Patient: sex M, age 42
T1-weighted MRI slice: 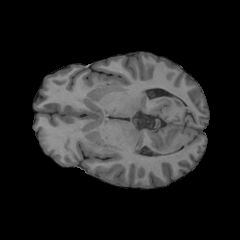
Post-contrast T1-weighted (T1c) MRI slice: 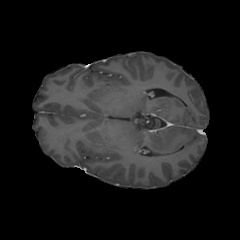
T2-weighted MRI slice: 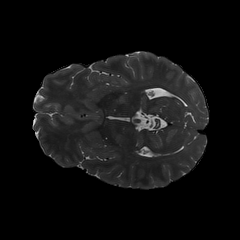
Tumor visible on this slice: no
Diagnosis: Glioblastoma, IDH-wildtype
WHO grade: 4